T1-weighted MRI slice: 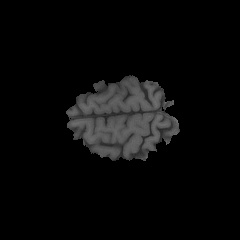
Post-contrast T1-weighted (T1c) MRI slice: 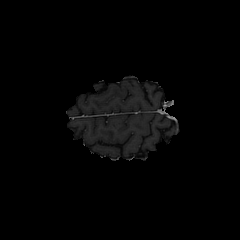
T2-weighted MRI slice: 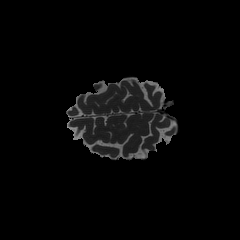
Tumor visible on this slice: no